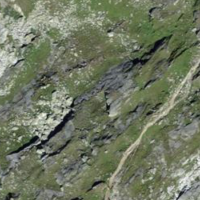
EUNIS habitat code: 31
Species observed at this site:
Pyrrhocorax graculus